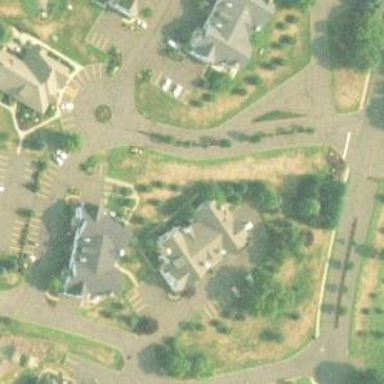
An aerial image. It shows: Asphalt driveway for service vehicles.